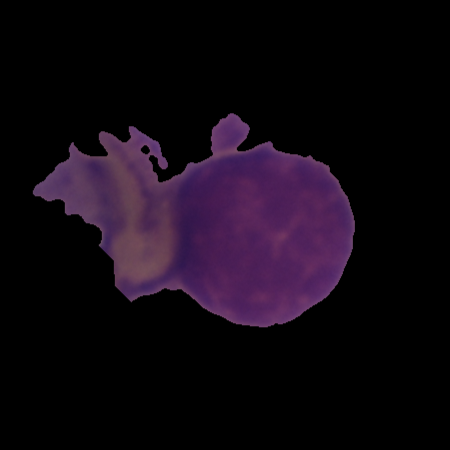
Label: healthy